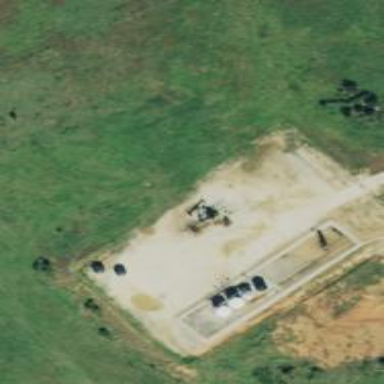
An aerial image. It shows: Petroleum well.